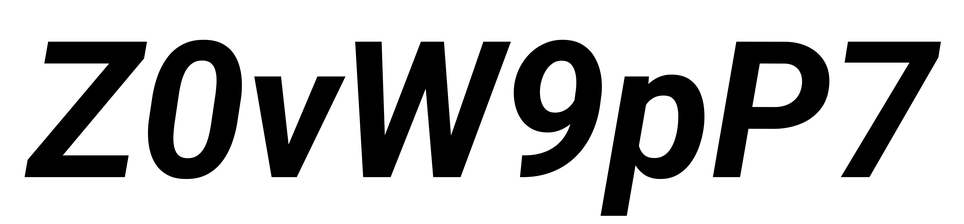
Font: Roboto-Italic_Bold_Italic